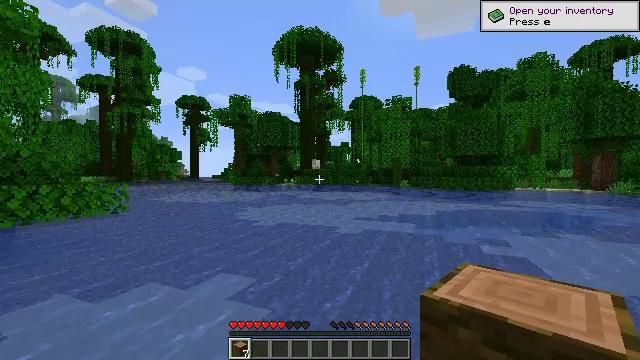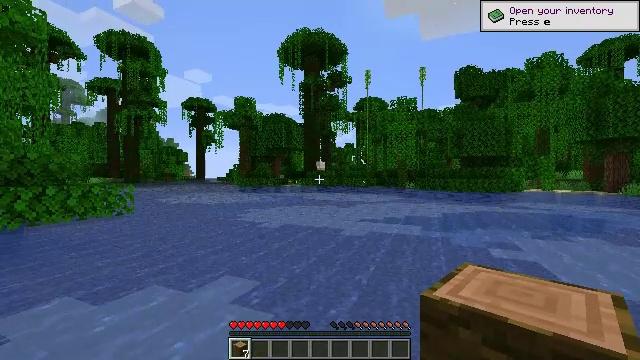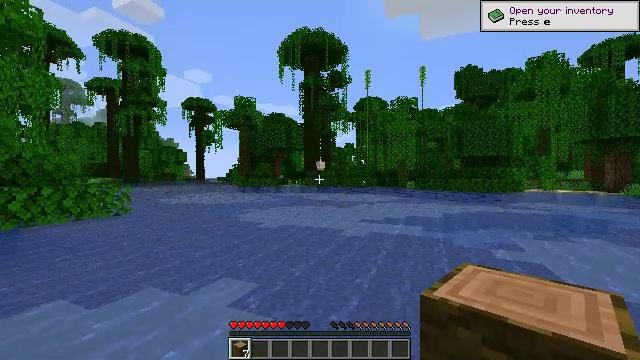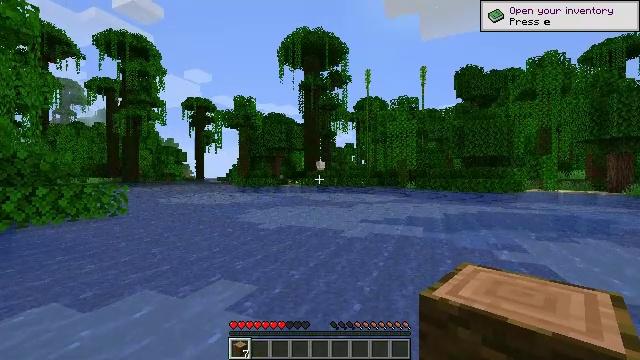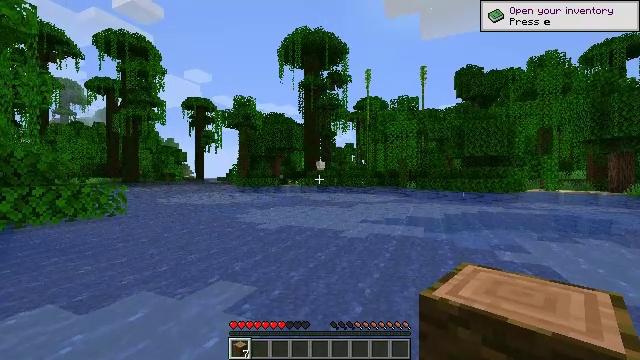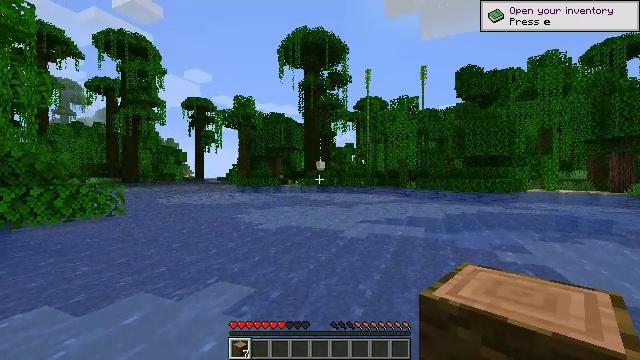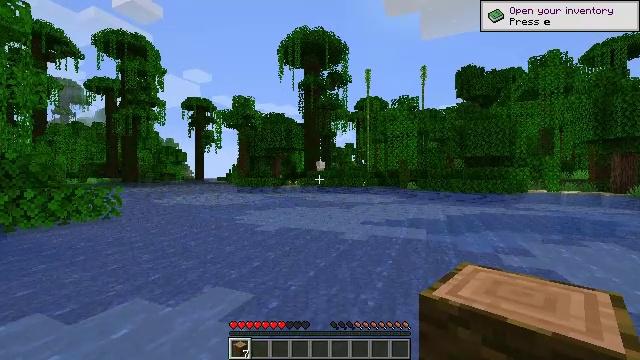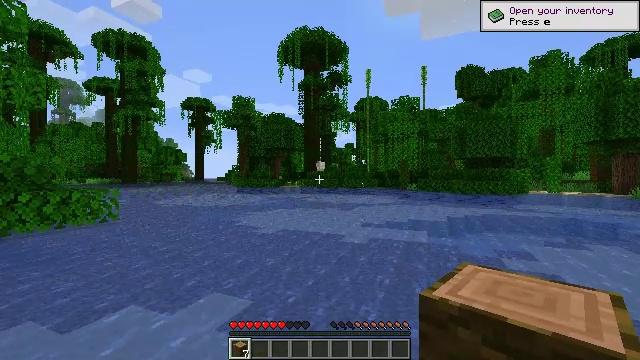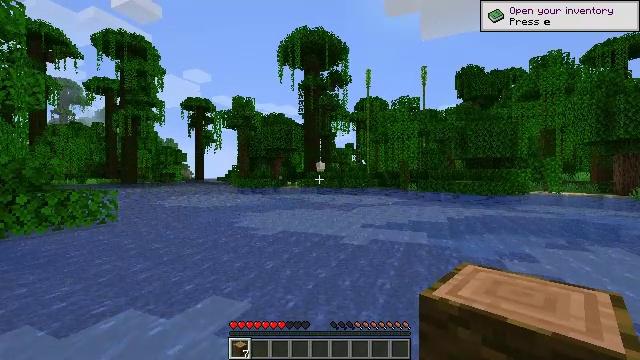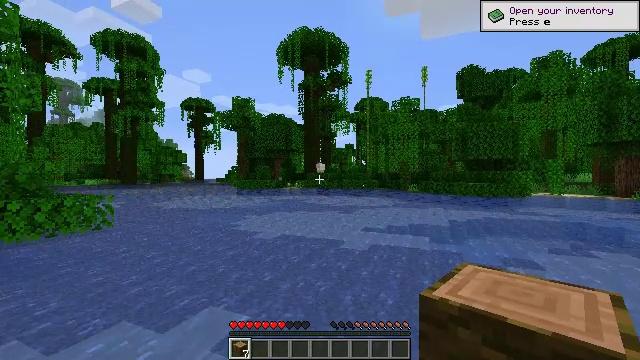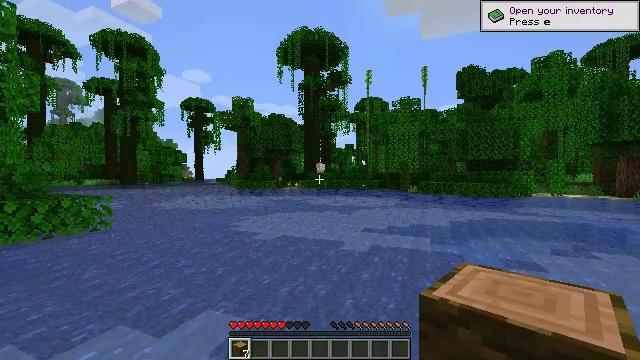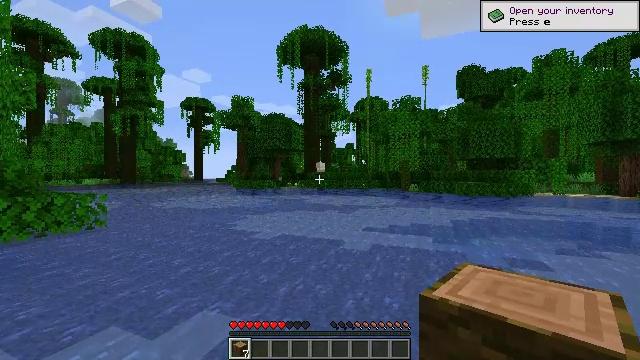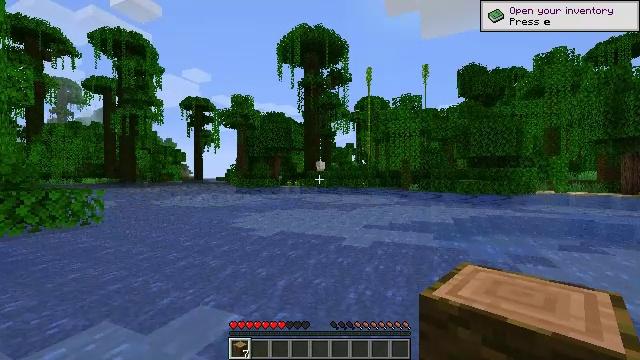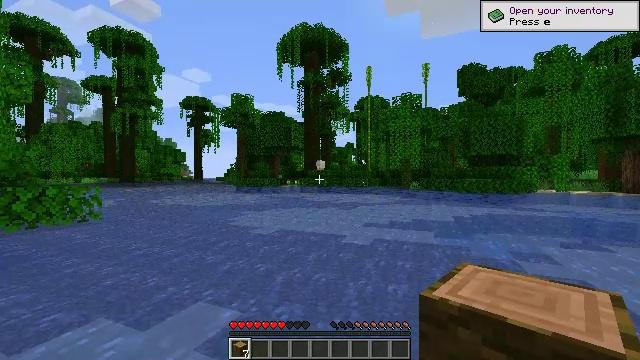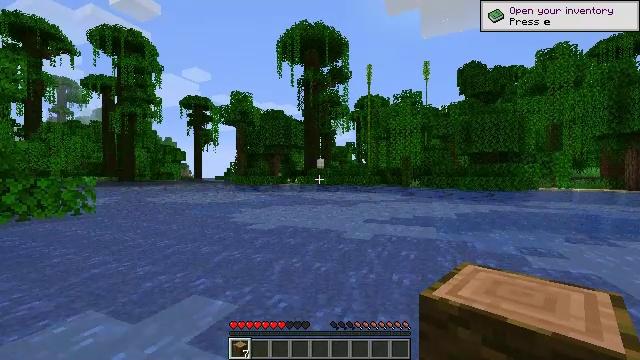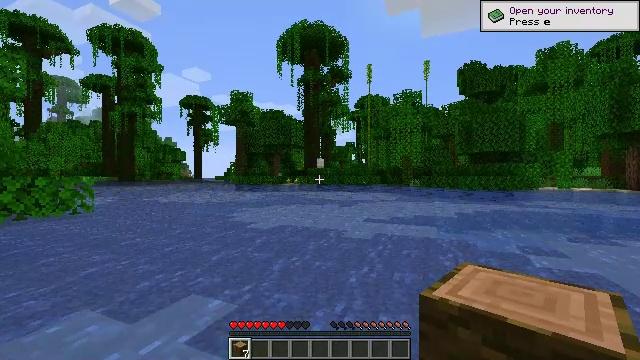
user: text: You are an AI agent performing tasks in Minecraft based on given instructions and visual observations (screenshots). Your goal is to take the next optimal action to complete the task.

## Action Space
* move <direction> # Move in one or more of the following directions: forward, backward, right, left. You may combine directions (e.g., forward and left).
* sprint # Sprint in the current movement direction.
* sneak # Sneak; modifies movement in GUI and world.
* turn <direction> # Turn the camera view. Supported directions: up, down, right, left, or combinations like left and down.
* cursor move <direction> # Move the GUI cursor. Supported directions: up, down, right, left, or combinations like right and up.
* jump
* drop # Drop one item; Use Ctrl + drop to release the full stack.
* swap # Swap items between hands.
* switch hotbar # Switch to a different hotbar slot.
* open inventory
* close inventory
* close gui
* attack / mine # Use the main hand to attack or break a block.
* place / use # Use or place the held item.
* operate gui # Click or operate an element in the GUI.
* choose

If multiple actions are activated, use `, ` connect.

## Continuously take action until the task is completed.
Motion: motion action
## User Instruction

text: Harvest bamboo from the farm.
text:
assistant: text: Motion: move forward, sprint, turn left
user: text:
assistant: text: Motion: move forward, sprint
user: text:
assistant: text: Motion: move forward, sprint
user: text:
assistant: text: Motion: move forward
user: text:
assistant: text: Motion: move forward, jump
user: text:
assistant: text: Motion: move forward, jump
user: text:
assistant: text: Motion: move forward, jump
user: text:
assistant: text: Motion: move forward, jump
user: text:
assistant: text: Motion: move forward, jump
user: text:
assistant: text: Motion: move forward, jump
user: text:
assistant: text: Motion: move forward, jump
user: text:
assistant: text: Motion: move forward, jump
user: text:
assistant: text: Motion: move forward, jump
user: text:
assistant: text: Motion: move forward, jump
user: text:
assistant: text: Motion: move forward, jump
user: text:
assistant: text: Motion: move forward, jump
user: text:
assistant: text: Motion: move forward, jump
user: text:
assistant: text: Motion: move forward, jump
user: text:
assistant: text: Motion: move forward, jump
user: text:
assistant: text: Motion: move forward, sprint, jump
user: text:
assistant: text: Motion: move forward, sprint, jump
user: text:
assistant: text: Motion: move forward, sprint, jump
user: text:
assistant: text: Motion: move forward, sprint, jump
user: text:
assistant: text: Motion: move forward, sprint, jump
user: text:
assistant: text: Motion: move forward, jump
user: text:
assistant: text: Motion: move forward, jump
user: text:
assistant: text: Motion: move forward, jump
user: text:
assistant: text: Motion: move forward, jump
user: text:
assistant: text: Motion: move forward, jump
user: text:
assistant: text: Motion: move forward, jump